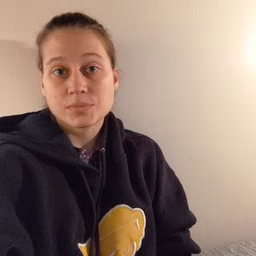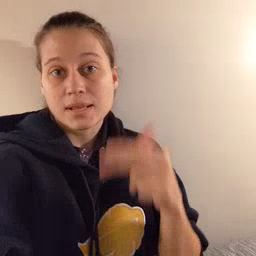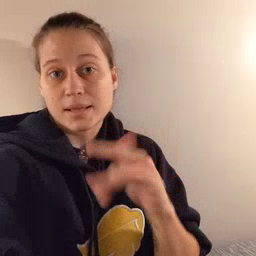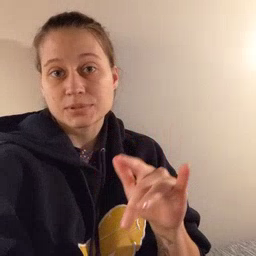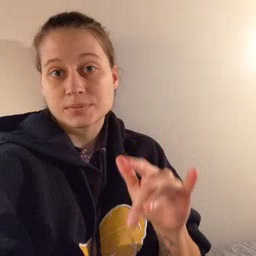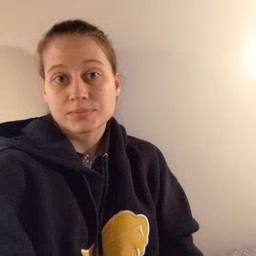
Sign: empty